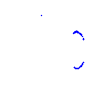
Particle: proton